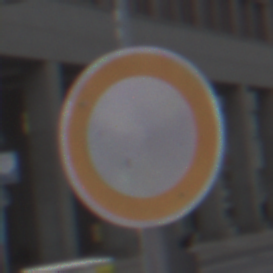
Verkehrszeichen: VerbotFahrzeugeAllerArt
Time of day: MorningAfternoon
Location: Outdoor (Urban)
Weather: Overcast
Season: NotSpecified
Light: Natural